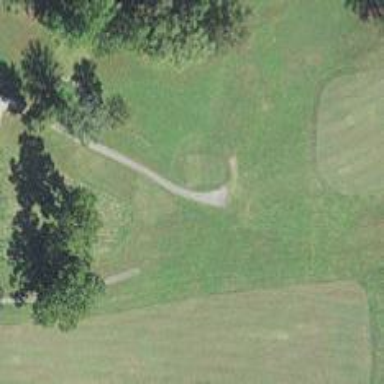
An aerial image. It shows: Golf cartpath that is also road path.